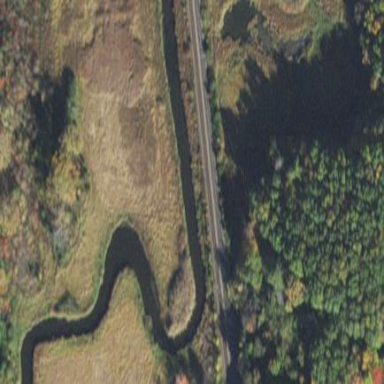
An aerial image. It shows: Natural oxbow water feature.